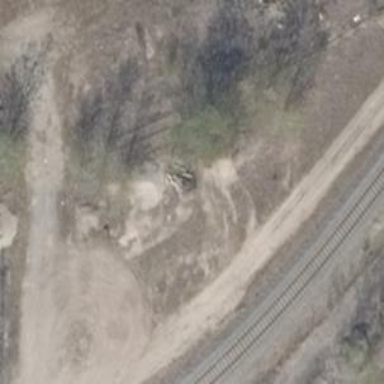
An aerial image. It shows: Abandoned railway yard with historic significance.